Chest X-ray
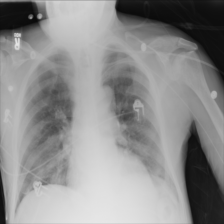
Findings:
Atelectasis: negative
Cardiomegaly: negative
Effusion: negative
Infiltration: negative
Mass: negative
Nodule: negative
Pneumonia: negative
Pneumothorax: negative
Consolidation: negative
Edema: negative
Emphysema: negative
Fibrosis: negative
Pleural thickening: negative
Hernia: negative